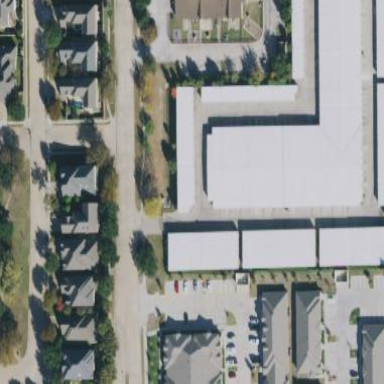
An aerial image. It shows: Warehouse building.